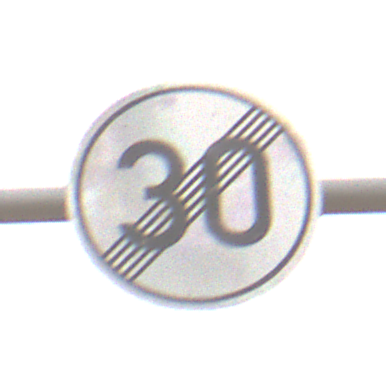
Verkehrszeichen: EndeGeschwindigkeit30
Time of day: MorningAfternoon
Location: Outdoor (Nature)
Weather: Overcast
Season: NotSpecified
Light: Natural